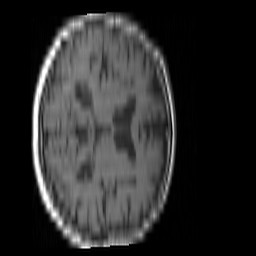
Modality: T1w
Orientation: axial
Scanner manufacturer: siemens
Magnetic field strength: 1.5 T
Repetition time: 0.58 s
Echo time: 0.012 s